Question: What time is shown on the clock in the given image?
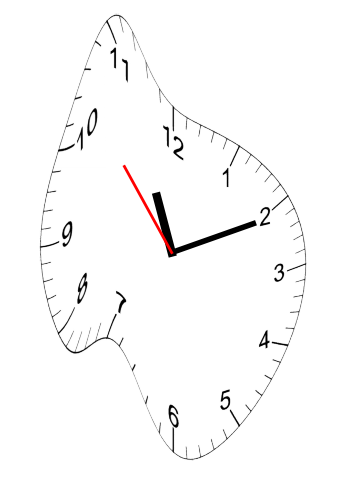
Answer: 11:10:53